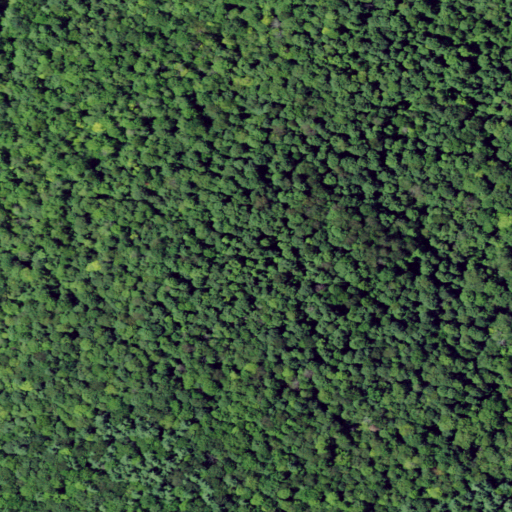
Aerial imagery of mountain in New York named Lawton Hill containing deciduous forest and mixed forest